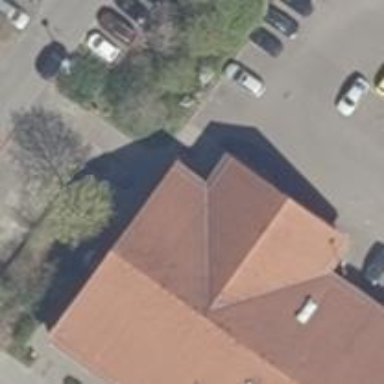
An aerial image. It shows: Bakery.